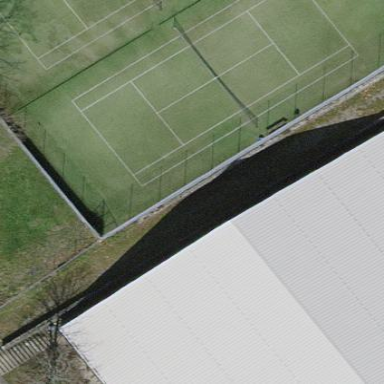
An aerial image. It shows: Tennis court on pitch.